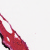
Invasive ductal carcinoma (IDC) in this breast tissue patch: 0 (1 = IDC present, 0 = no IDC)